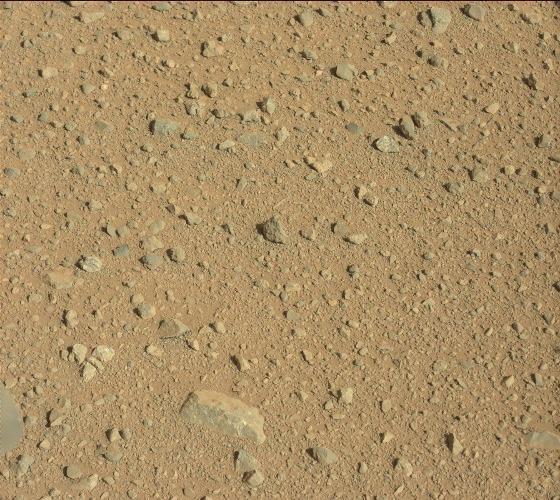
Terrain classes present: Background, Bedrock, Gravel / Sand / Soil, Rock